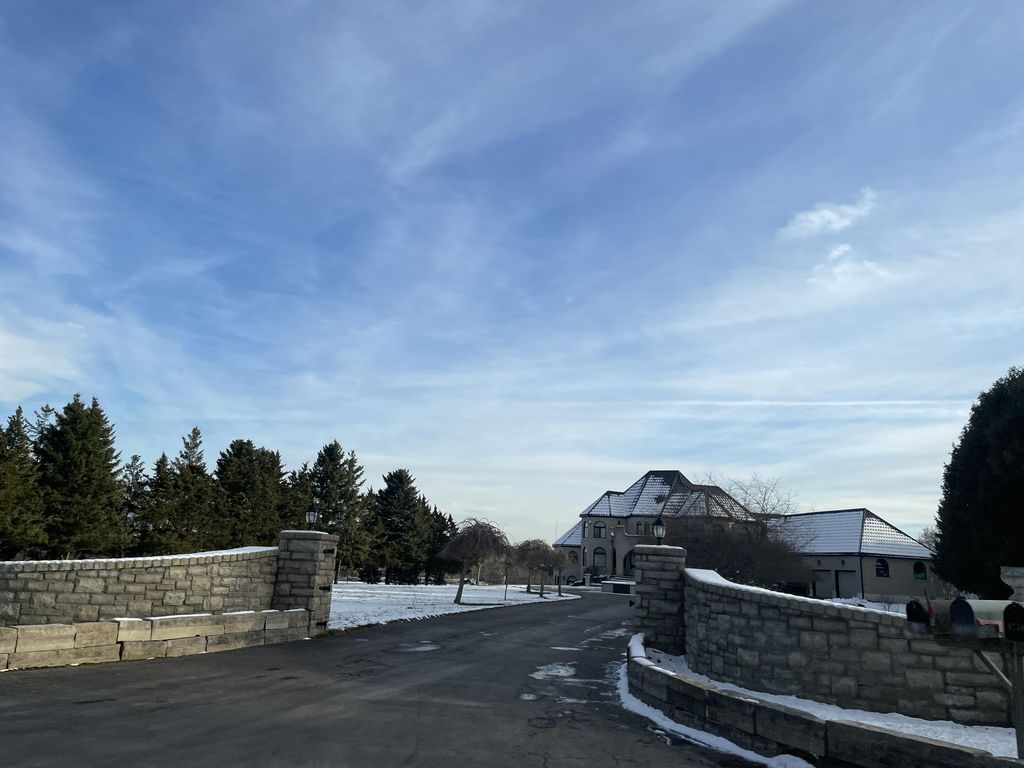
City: kitchener-waterloo